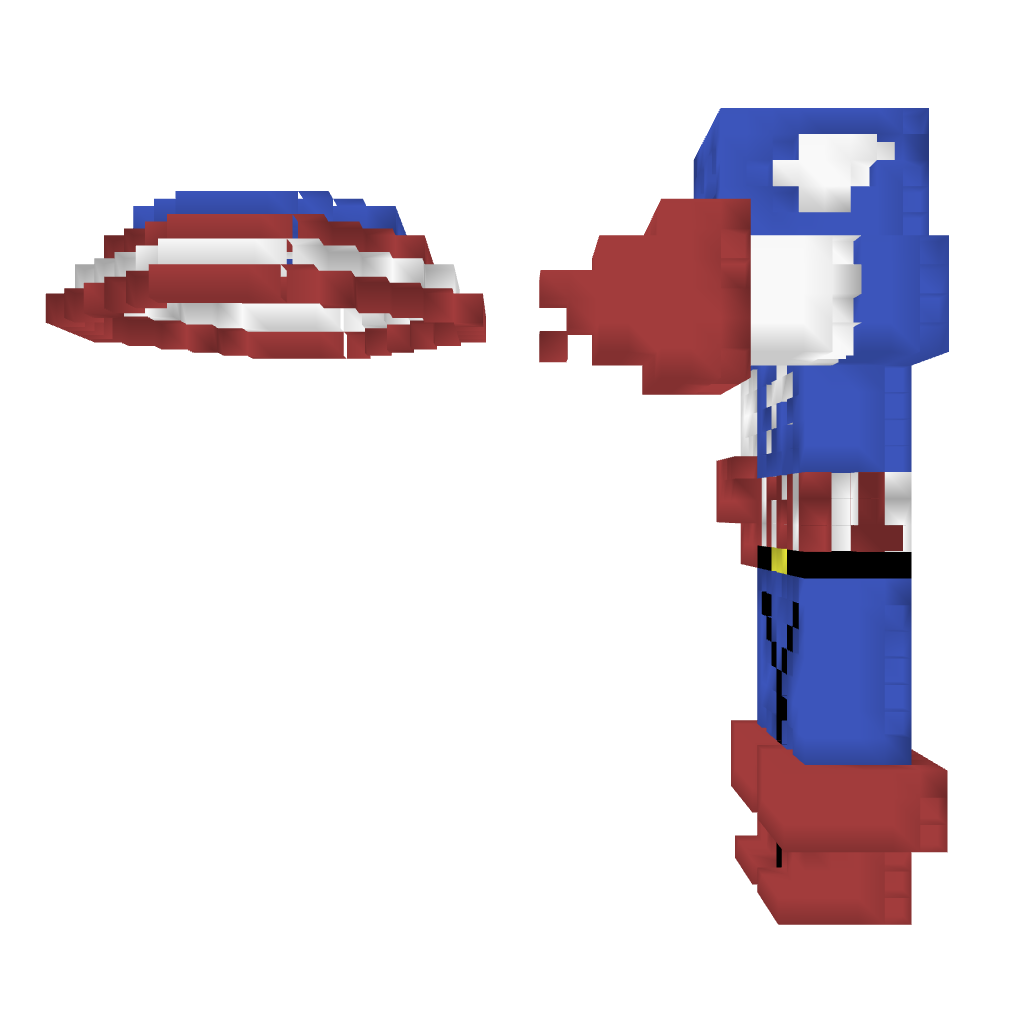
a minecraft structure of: Captain America Statue bad low quality